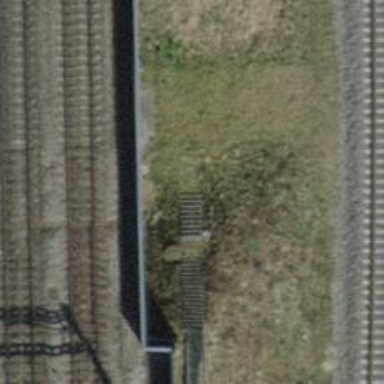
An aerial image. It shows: Road with steps.